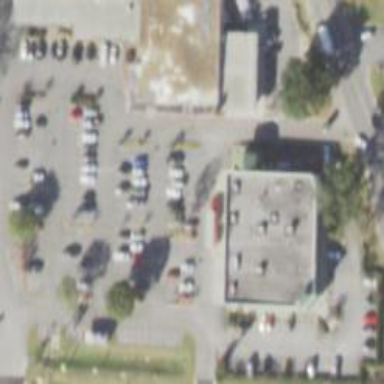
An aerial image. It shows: Parking space is available.